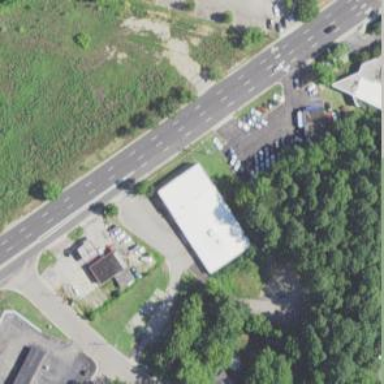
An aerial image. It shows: Commercial building.